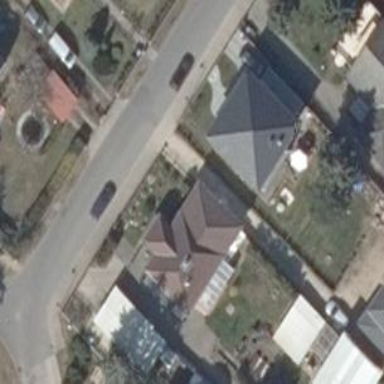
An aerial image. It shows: Detached building with hipped roof shape.